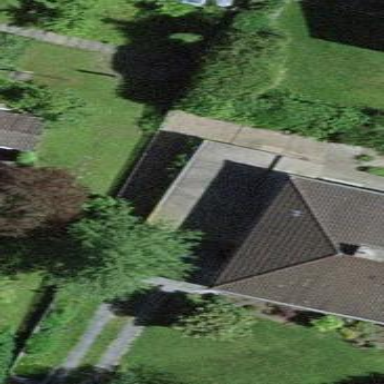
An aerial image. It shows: Garage building.